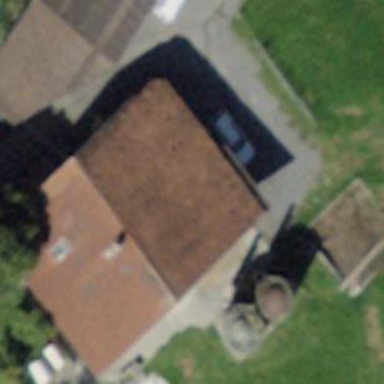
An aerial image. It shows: Farm building.